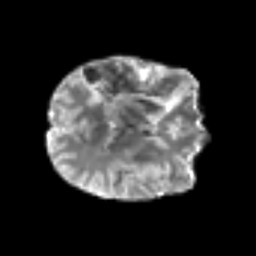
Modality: T2w
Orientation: axial
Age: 49
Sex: male
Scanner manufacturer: siemens
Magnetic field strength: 3 T
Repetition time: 6.1 s
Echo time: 0.101 s